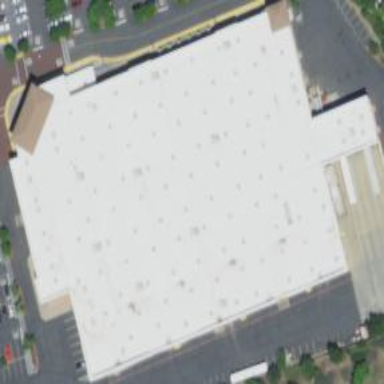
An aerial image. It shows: Retail building that operates as wholesale shop.